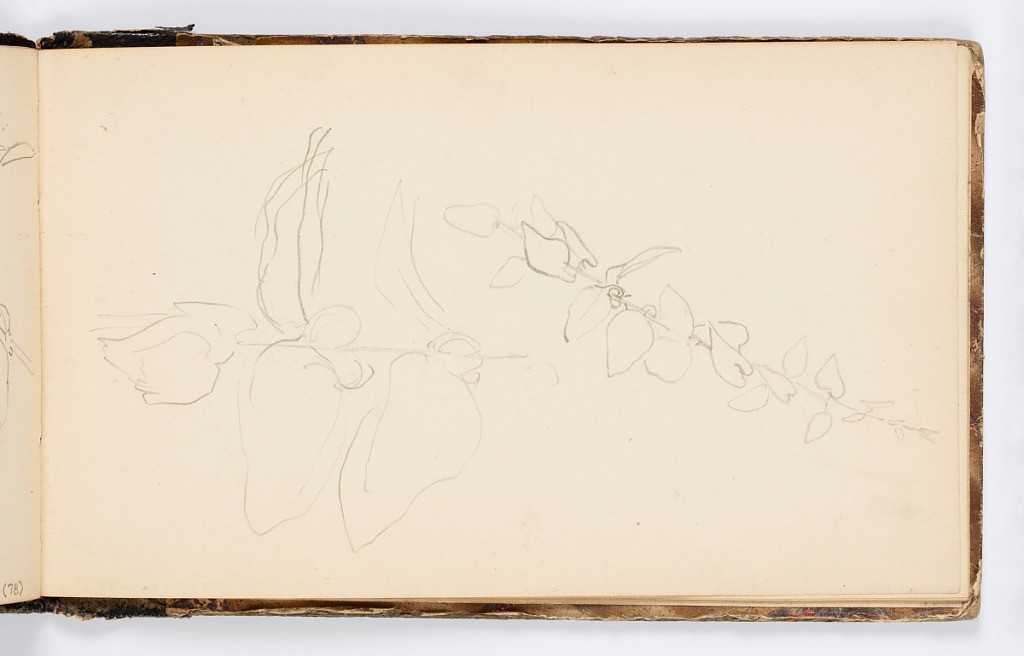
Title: Sketchbook Page
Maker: Kenyon Cox, American, 1856–1919
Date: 1875
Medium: Graphite on paper
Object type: Sketchbook folio
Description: Sketches of leaves and buds or berries.